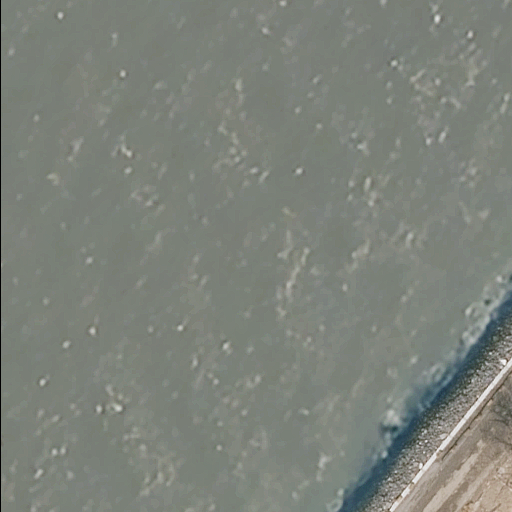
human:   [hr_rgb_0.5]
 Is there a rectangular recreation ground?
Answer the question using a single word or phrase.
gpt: yes

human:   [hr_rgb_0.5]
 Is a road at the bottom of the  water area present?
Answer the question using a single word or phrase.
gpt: yes

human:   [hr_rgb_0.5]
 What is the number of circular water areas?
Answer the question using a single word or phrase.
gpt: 0

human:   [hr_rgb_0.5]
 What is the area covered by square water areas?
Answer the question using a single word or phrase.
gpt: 0m2

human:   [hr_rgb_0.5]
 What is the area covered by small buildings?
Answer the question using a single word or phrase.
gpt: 0m2

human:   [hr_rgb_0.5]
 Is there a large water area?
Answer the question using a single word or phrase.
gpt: yes

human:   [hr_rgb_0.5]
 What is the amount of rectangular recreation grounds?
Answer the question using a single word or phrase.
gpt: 1

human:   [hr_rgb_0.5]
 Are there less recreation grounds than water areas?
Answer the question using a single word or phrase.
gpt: no

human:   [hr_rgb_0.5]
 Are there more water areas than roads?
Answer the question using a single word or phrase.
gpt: no

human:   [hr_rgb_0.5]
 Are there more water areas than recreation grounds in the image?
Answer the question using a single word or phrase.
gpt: no

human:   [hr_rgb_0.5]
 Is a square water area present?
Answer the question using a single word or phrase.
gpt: no

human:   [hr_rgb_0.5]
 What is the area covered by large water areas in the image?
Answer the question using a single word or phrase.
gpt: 9856m2

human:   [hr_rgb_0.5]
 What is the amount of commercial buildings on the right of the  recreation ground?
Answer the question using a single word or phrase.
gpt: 0

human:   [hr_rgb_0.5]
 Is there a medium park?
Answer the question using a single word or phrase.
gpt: no

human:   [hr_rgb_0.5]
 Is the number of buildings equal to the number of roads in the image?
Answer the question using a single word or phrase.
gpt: no

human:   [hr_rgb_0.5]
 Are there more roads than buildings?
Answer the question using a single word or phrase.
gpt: yes

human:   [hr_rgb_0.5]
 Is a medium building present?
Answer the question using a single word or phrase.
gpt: no

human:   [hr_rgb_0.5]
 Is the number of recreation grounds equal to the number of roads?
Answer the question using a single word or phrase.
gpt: yes

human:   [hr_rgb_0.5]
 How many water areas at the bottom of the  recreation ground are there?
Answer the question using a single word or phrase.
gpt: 1

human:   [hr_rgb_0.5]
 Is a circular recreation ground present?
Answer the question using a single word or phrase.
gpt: no

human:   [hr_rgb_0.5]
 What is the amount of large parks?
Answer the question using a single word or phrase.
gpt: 1

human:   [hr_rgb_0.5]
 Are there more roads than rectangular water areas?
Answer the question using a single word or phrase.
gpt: no

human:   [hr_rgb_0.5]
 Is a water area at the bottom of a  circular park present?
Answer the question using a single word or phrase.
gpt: no

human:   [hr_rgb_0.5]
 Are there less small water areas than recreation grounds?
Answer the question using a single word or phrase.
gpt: yes

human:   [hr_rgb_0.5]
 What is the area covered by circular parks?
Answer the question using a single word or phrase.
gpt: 0m2

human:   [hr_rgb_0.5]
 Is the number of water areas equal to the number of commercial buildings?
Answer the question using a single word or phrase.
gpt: no

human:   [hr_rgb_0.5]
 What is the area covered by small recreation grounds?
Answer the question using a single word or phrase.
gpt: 0m2

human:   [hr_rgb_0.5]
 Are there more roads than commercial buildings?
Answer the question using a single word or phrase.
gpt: yes

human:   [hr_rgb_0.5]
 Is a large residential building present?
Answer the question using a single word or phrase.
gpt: no

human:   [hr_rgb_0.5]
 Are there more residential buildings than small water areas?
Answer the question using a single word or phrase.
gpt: no

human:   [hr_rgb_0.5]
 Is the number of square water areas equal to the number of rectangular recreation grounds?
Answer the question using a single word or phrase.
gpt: no

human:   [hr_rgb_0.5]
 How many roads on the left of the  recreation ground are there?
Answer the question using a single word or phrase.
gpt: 1

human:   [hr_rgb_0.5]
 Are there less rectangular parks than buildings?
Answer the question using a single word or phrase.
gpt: no

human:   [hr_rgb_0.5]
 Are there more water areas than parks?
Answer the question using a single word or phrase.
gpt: no

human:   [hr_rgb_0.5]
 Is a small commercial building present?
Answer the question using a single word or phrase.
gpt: no

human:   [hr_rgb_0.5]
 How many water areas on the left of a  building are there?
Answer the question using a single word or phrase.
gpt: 0